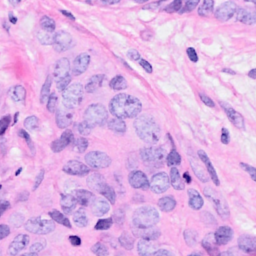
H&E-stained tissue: Breast